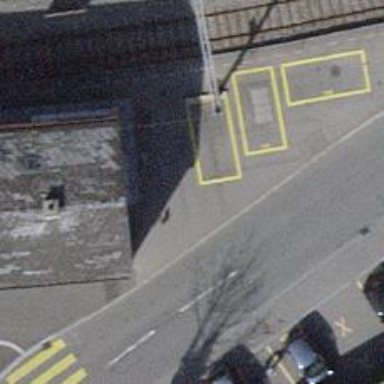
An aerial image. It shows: Car sharing facility.